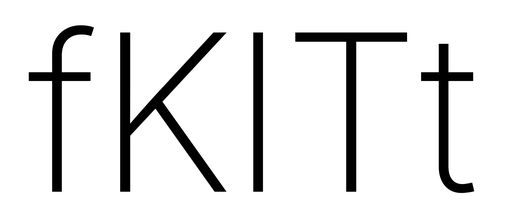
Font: Inter_ExtraLight